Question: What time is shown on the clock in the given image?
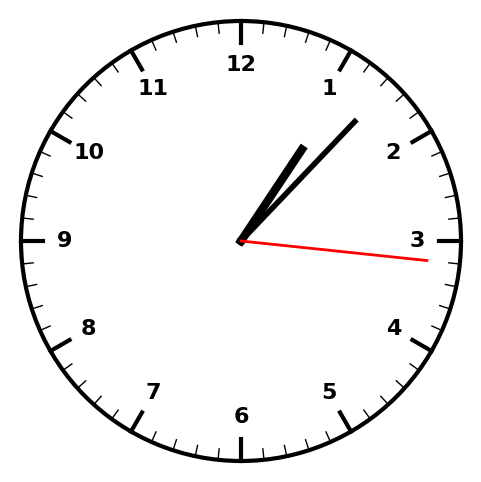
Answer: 01:07:16